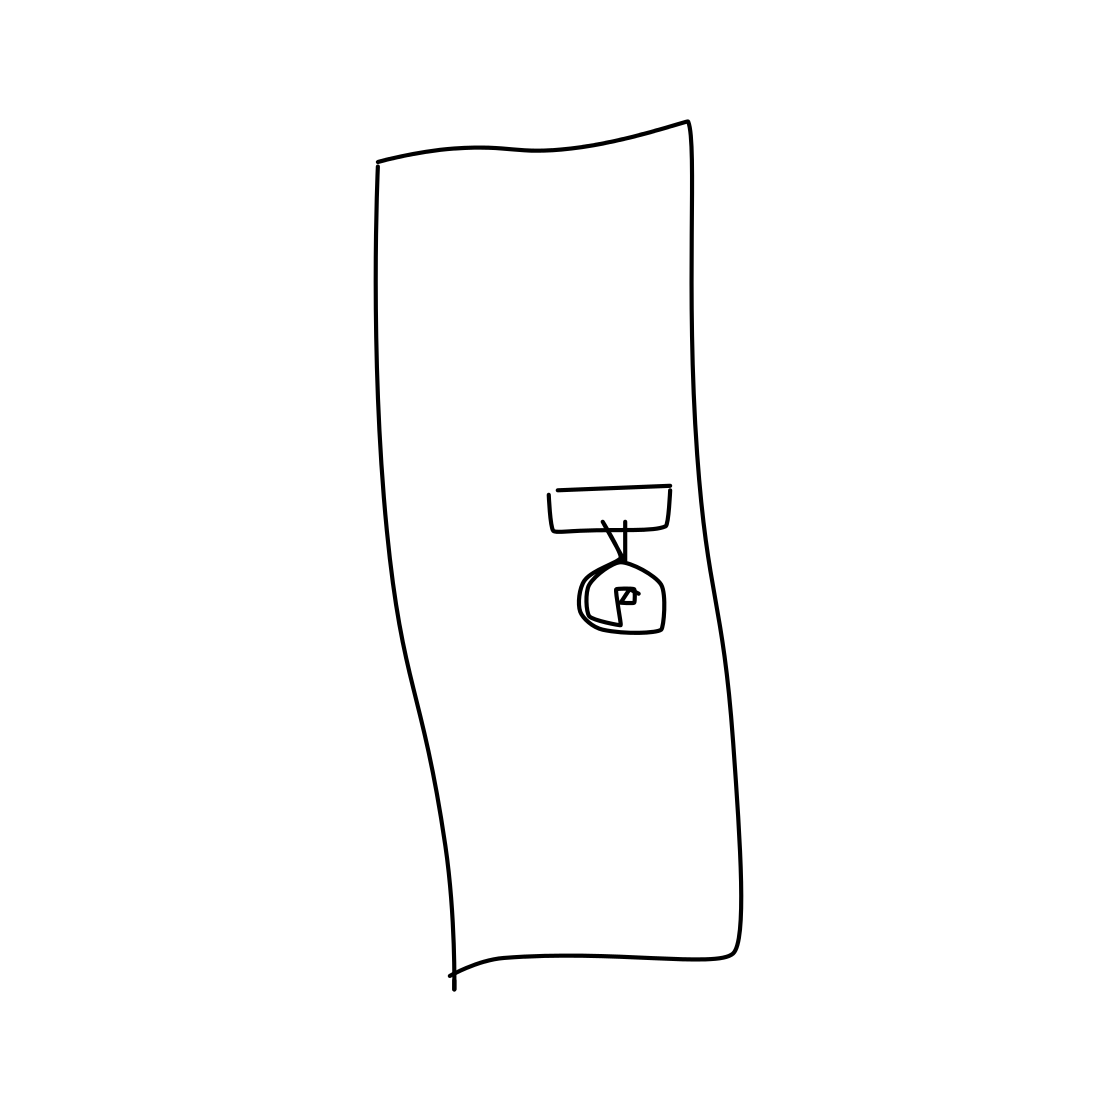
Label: door